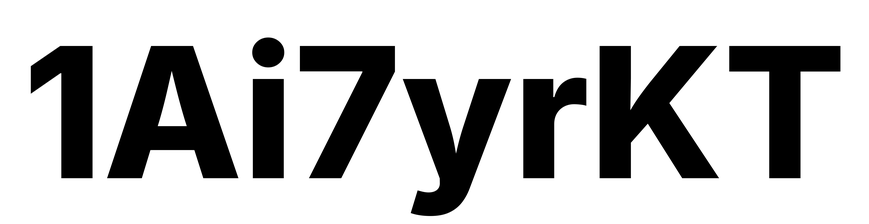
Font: Inter_ExtraBold